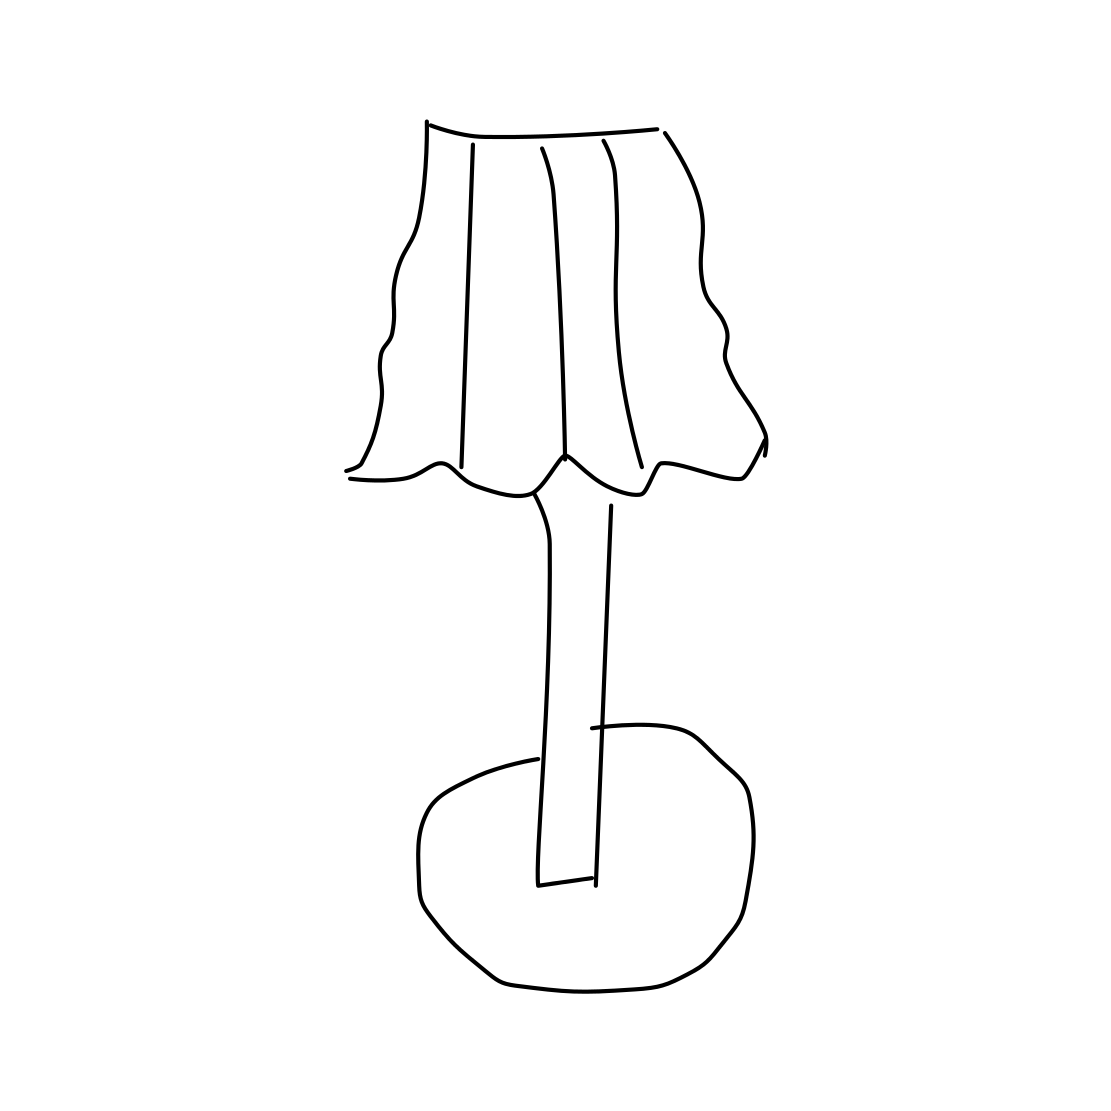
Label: tablelamp